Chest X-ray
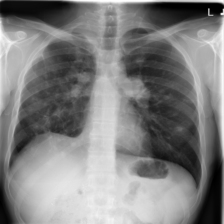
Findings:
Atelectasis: negative
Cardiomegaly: negative
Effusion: negative
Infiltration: negative
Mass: negative
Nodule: positive
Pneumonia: negative
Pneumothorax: negative
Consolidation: negative
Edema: negative
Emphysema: negative
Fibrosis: negative
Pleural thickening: negative
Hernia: negative